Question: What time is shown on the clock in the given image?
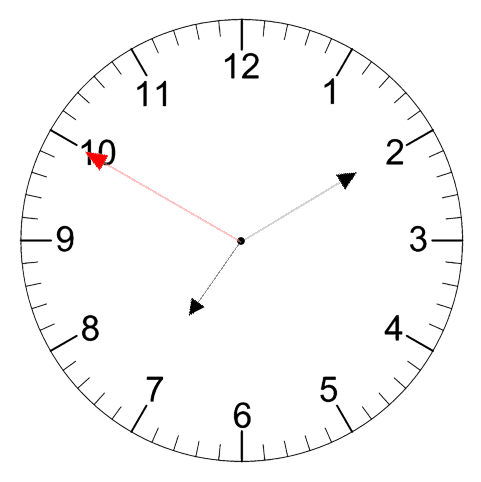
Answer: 07:09:50